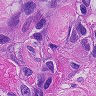
Metastatic tissue present: yes